Question: I have just noticed that the toolbar in SSRS (with the page numbers, save/print etc) is slightly askew (see image). After doing some testing, this only happens when accessing a report using the server's FQDN (<URL> it works fine - can anyone guess as to why?

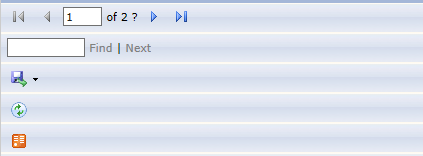
Answer: Just go to Internet Explorer and Add your site to Compatiblity View:
Internet Explorer > Setting > Compatiblity View Setting